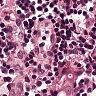
Metastatic tissue present: yes